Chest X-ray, AP view. Patient: 37 years old, sex F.
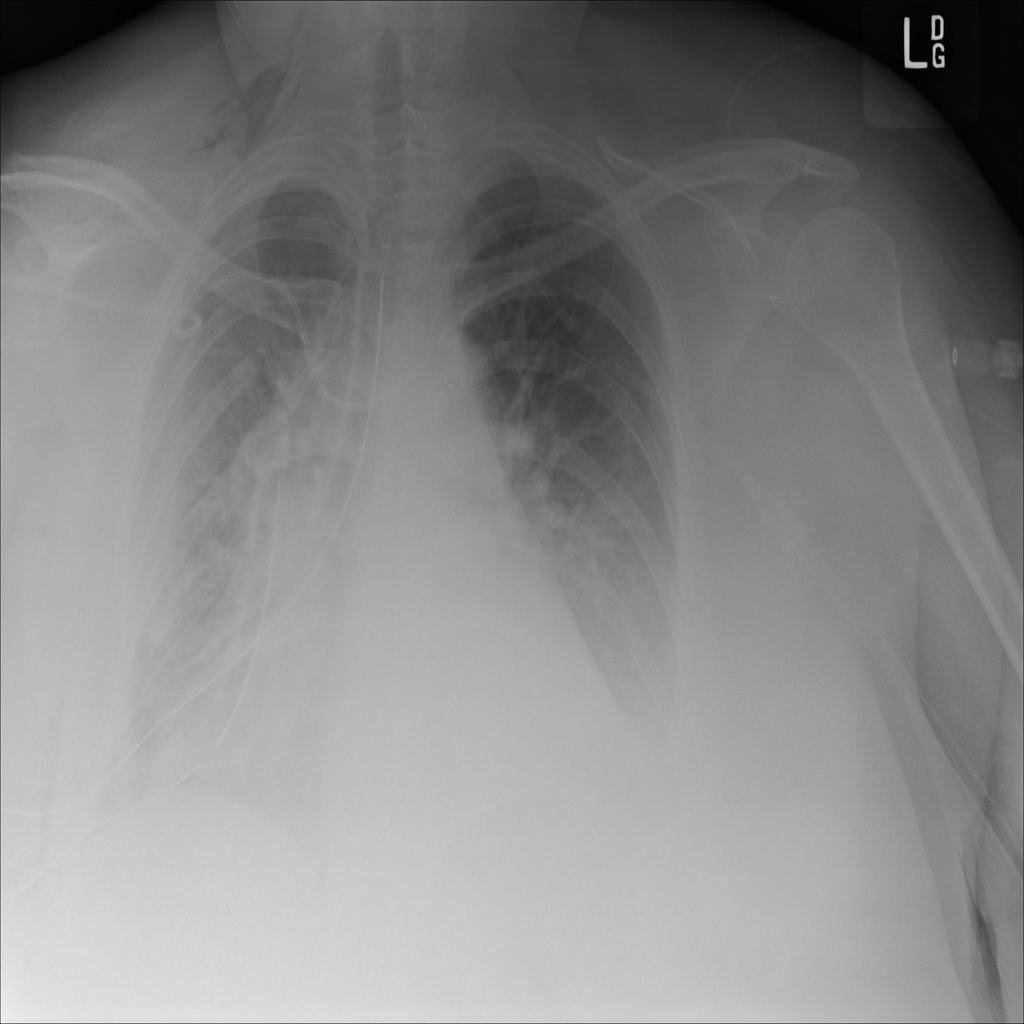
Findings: No Finding